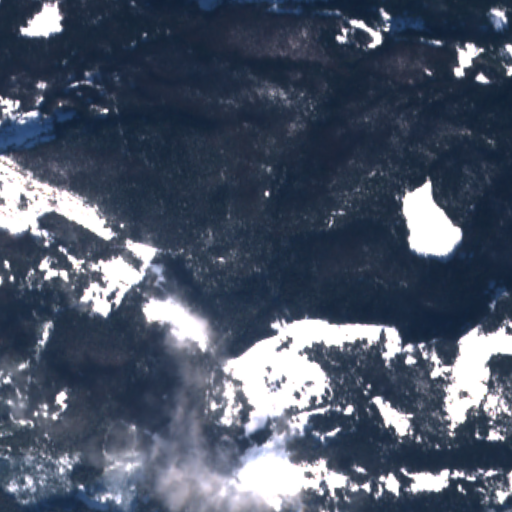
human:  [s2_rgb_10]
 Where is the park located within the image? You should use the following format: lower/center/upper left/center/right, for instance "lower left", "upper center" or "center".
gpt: The park is located in the upper of the image.
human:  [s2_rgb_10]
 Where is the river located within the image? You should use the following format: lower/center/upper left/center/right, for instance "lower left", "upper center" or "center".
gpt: The river is located in the lower of the image.
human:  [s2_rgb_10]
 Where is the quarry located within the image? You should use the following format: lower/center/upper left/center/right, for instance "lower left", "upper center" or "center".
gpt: There is no quarry in the image.